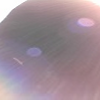
Label: sunburn